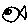
Label: fish